Chest X-ray. View position: PA
Patient age: 16
Patient sex: M
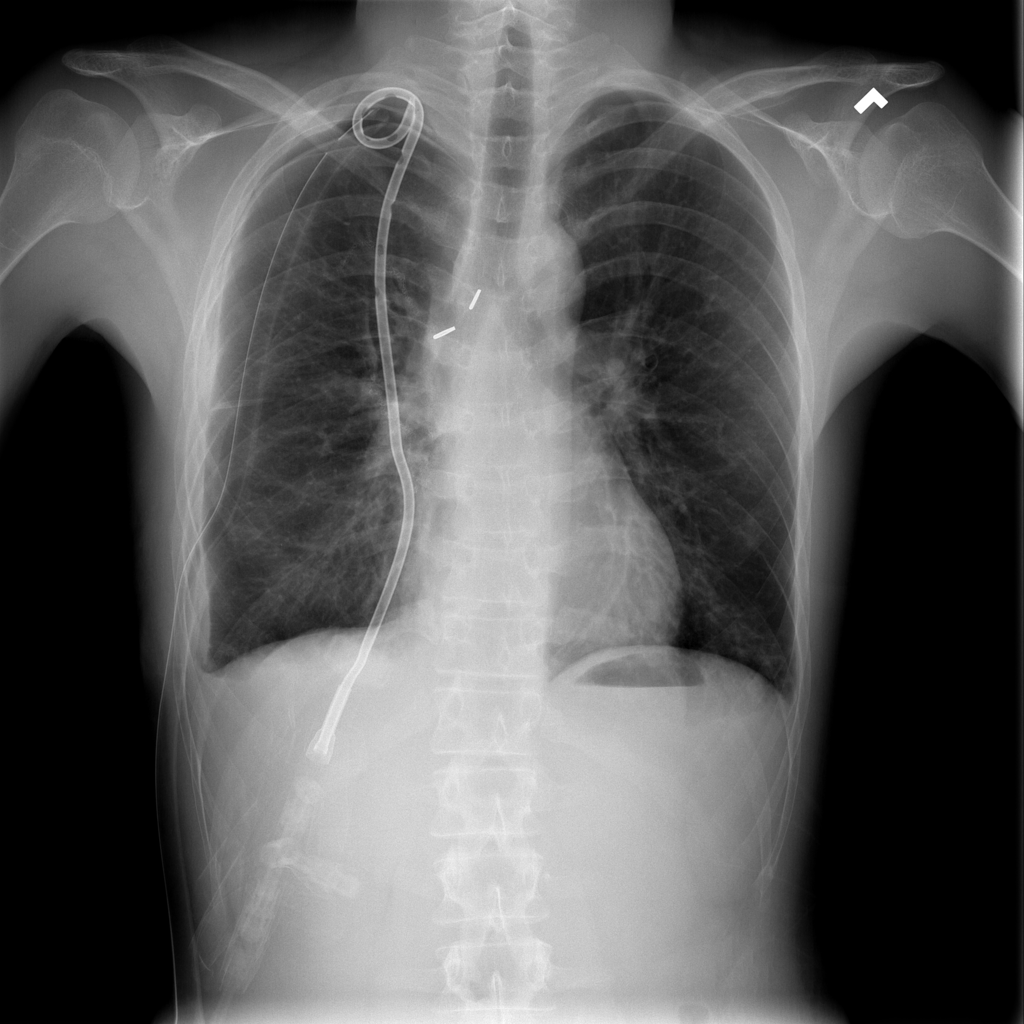
Finding: Pneumothorax